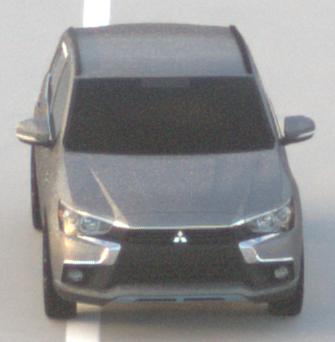
Make: Mitsubishi
Model: Outlander 2.0 Plug-In Hybrid
Detailed model: Outlander (III) Plug-In Hybrid
Model produced from: 2015/10
Model produced until: 2018/08
Doors: 5
Color: gray
Road condition: dry road
Daytime: sunrise or sunset
Contrast: low contrast